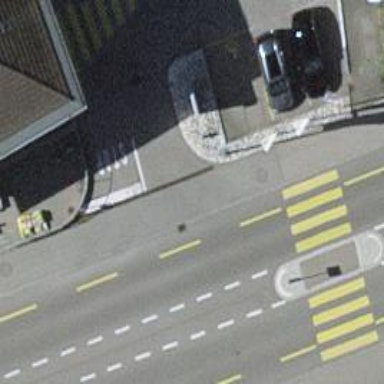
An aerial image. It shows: Road with stop sign.